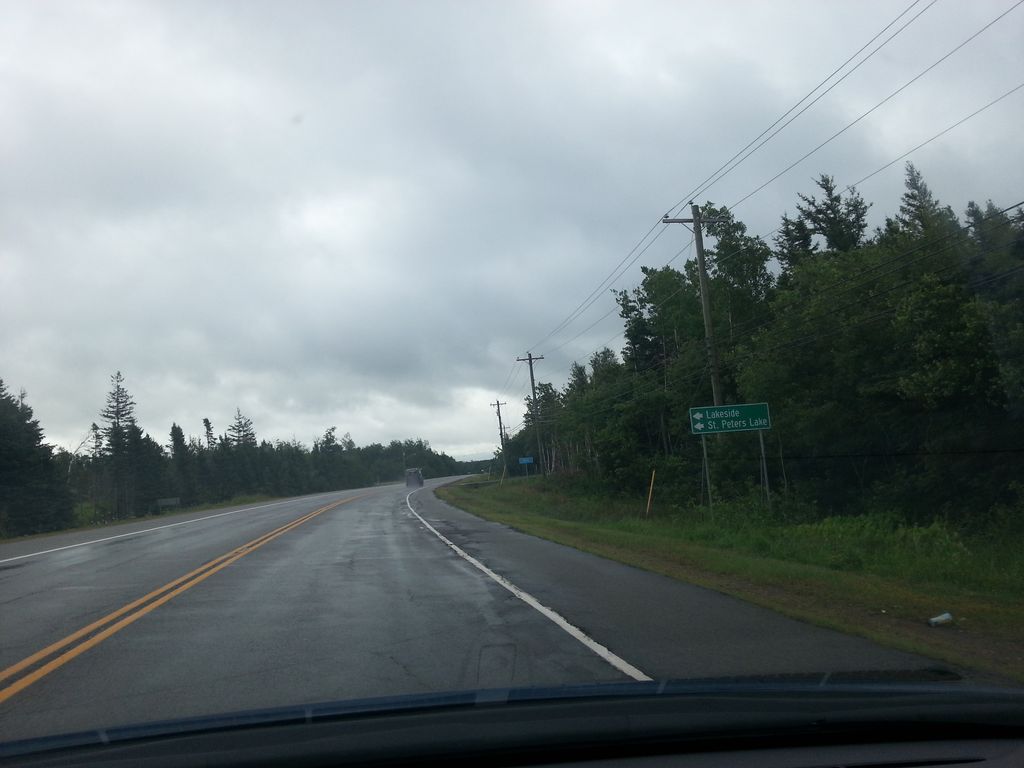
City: charlottetown